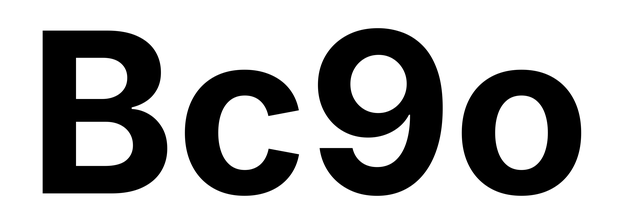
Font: Inter_Bold